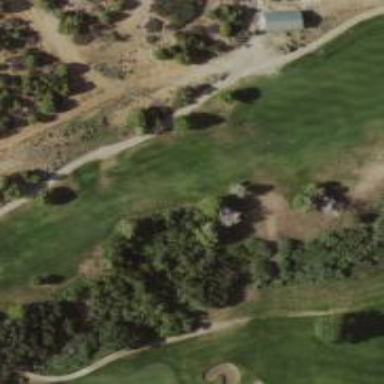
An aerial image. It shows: Path for both roads and golfers.